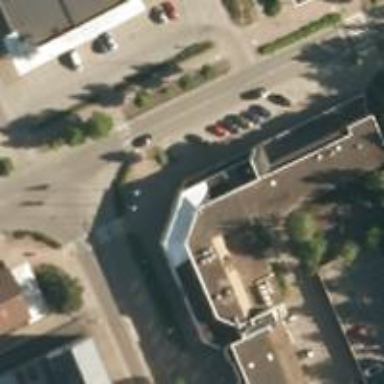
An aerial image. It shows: Convenience shop.